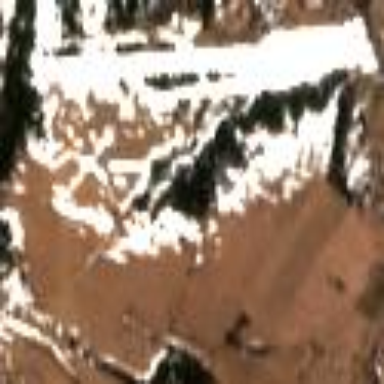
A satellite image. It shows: Area designated for winter sports.